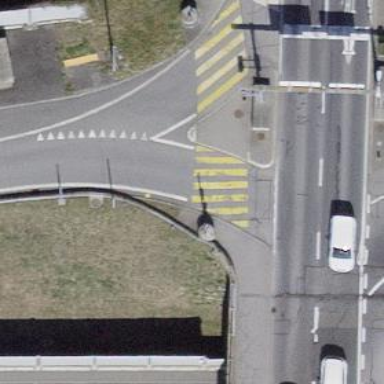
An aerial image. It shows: Pedestrian crossing with zebra markings on footway.